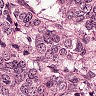
Metastatic tissue present: yes